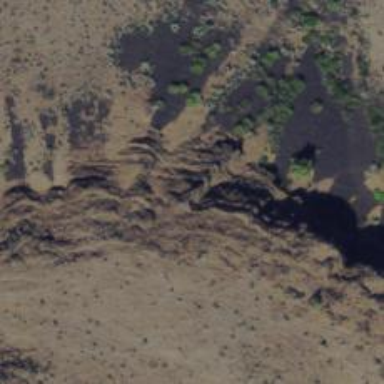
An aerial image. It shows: Cliff in nature.